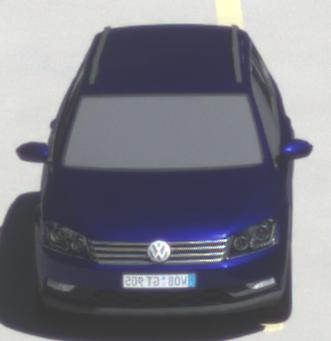
Make: VW
Model: Passat Alltrack 1.8 TSI
Detailed model: Passat (B7) Alltrack
Model produced from: 2012/03
Model produced until: 2013/06
Doors: 5
Color: blue
Road condition: dry road
Daytime: midday
Contrast: high contrast